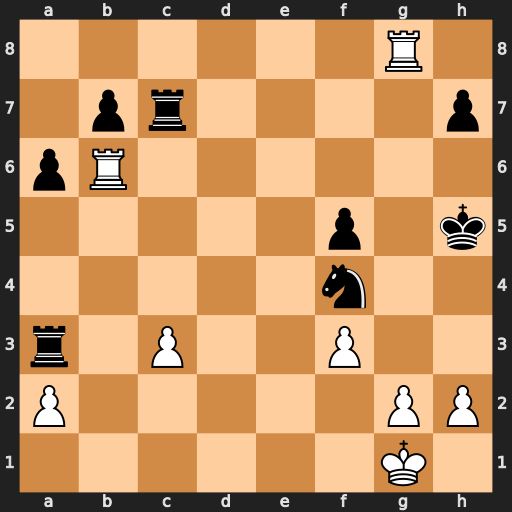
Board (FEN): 6R1/1pr4p/pR6/5p1k/5n2/r1P2P2/P5PP/6K1
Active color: w
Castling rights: -
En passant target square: -
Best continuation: g4+ fxg4 fxg4+ Kh4 Rh6+ Nh5 Rxh5#